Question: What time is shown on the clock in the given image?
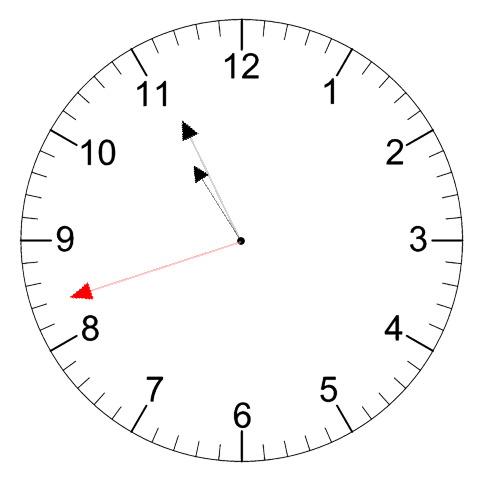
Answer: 10:55:42